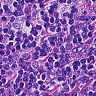
Metastatic tissue present: no